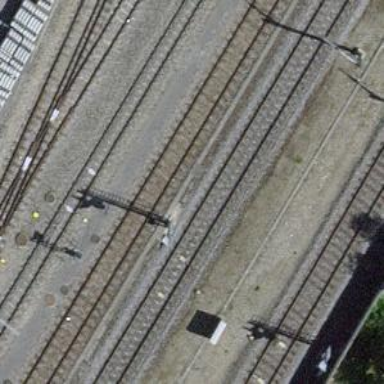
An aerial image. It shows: Railway signal.